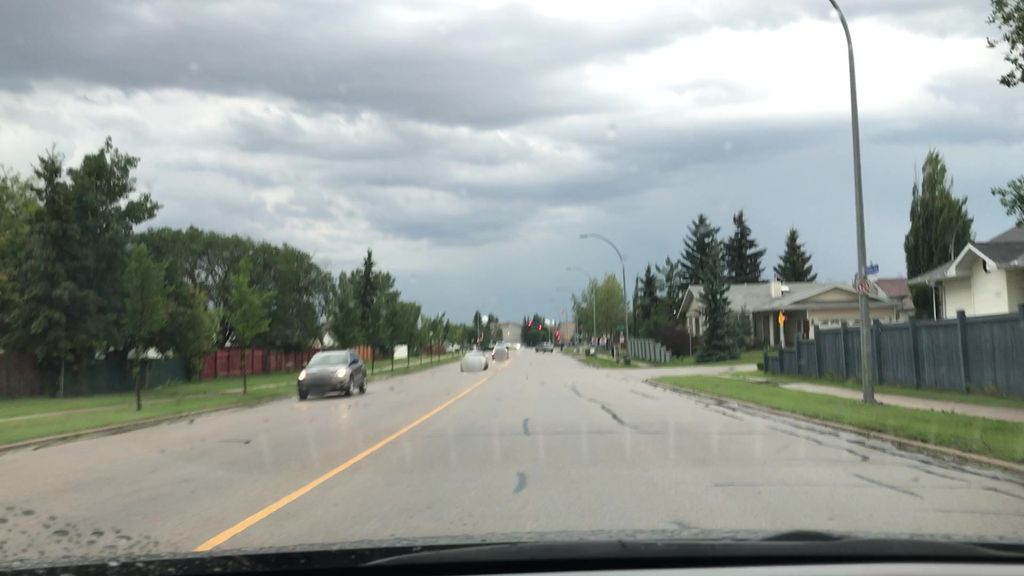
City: edmonton